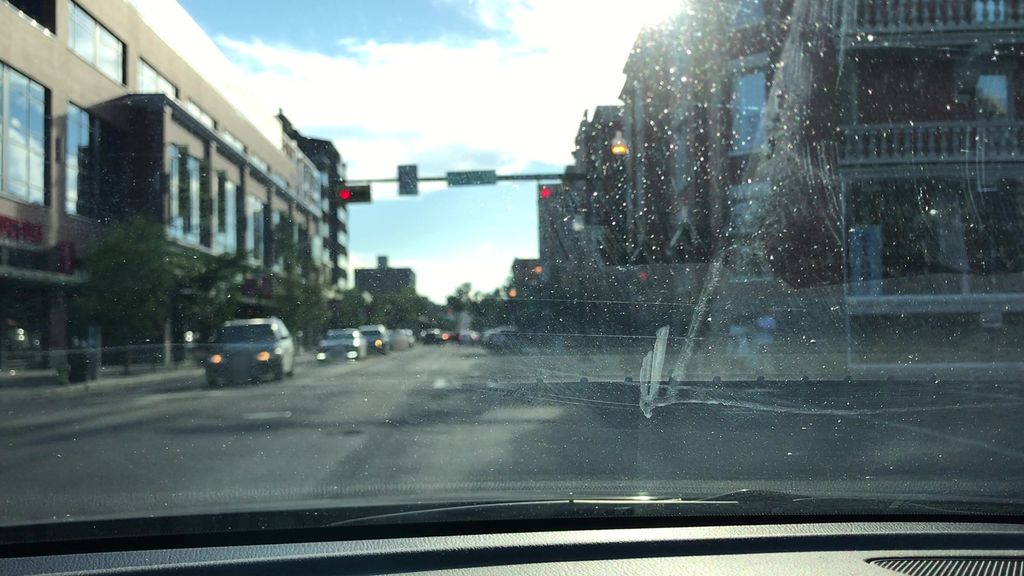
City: calgary